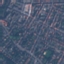
Land use / land cover class: Residential